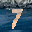
Label: 7